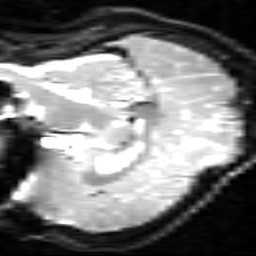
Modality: inplaneT2
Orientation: sagittal
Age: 21
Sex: male